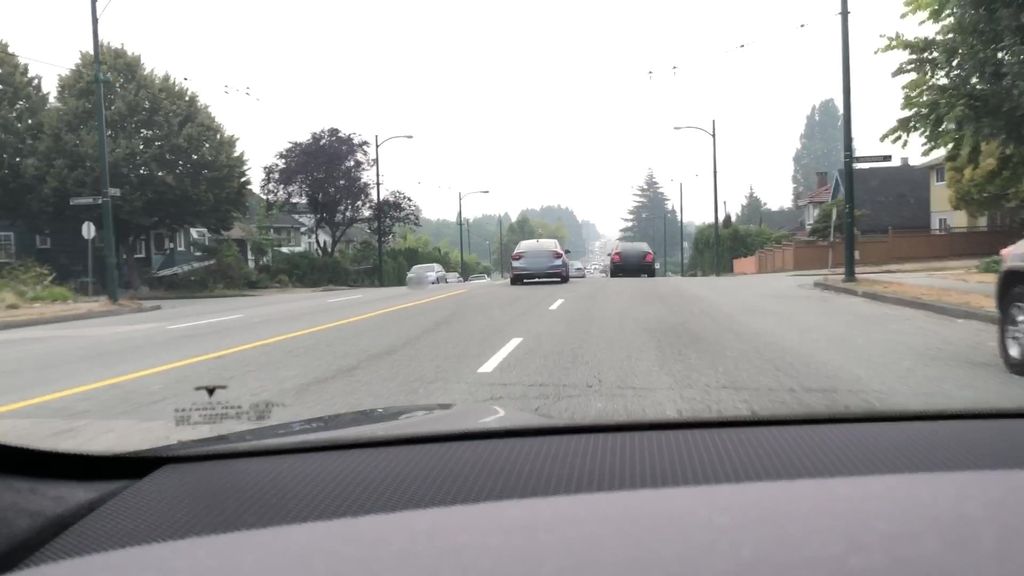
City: vancouver